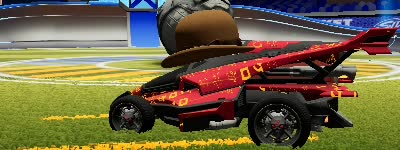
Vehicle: aftershock